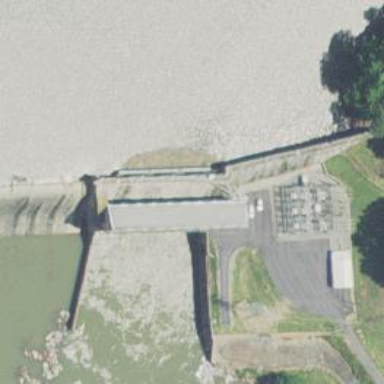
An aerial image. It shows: Dam along waterway.